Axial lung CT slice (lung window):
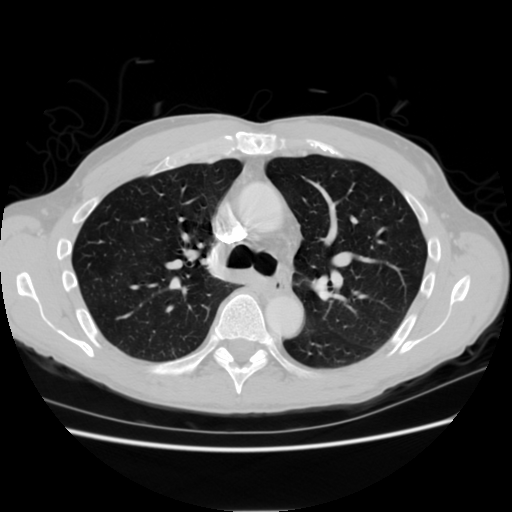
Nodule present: no